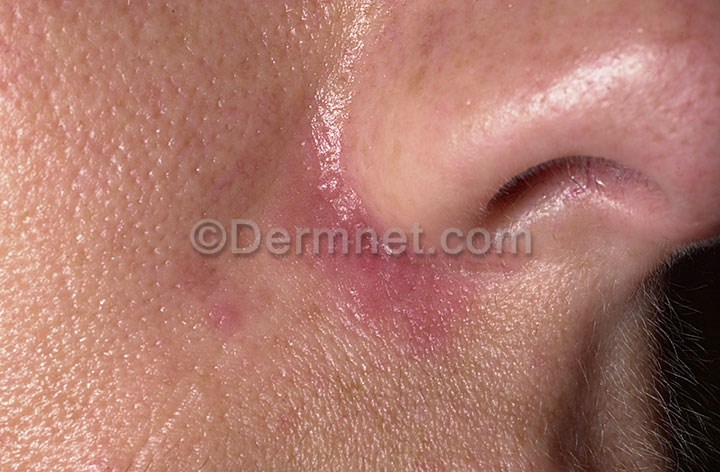
Disease: Acne and Rosacea Photos